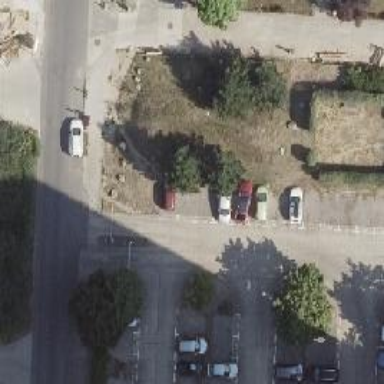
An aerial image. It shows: Concrete parking aisle on service road.